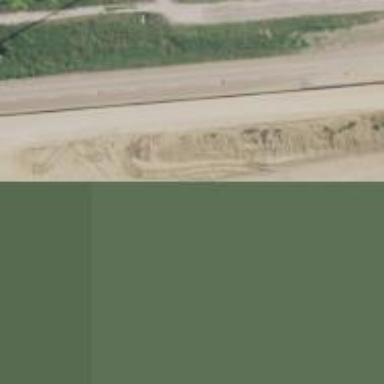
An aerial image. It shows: Tertiary road with frontage road along it.